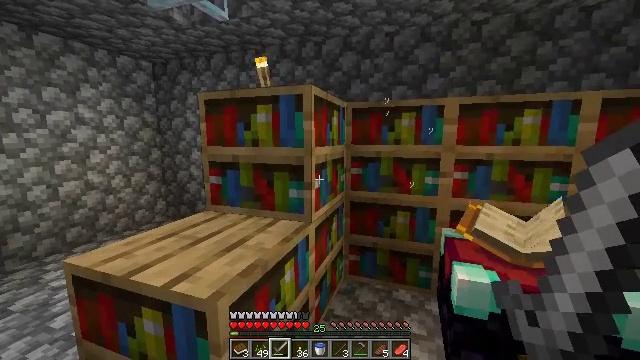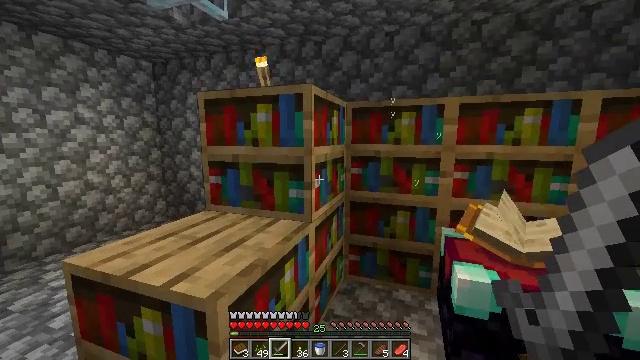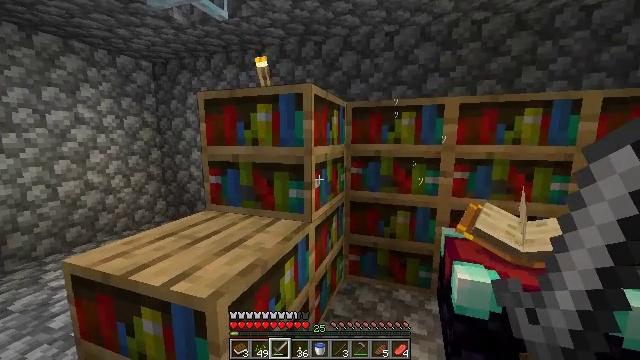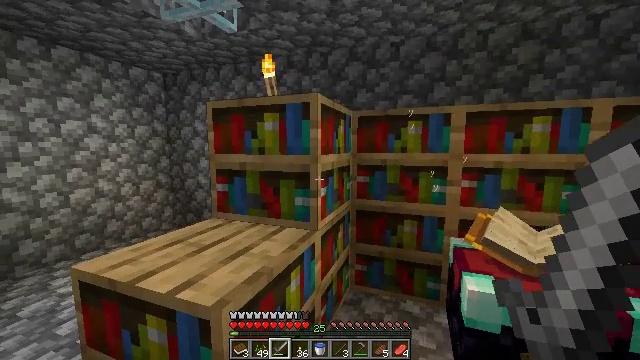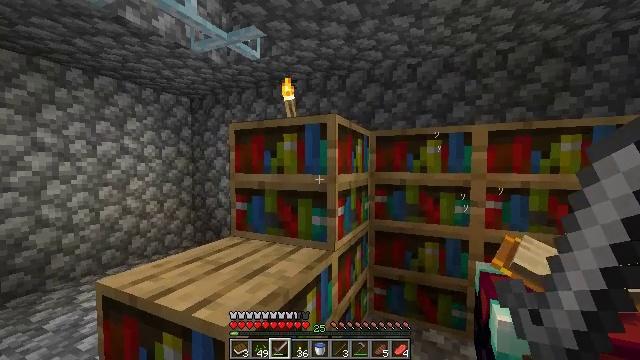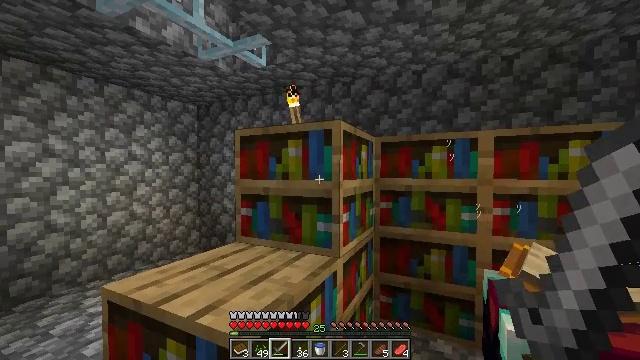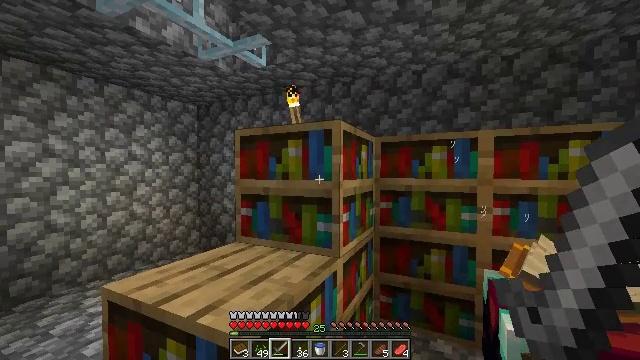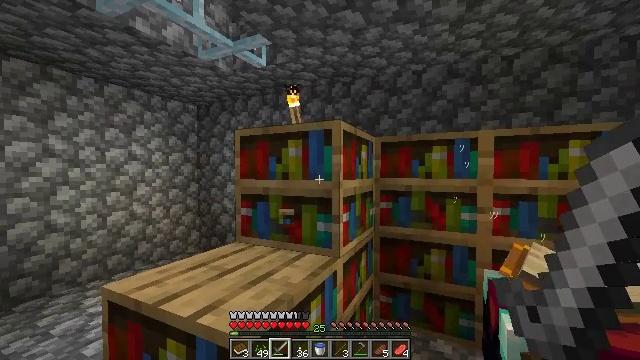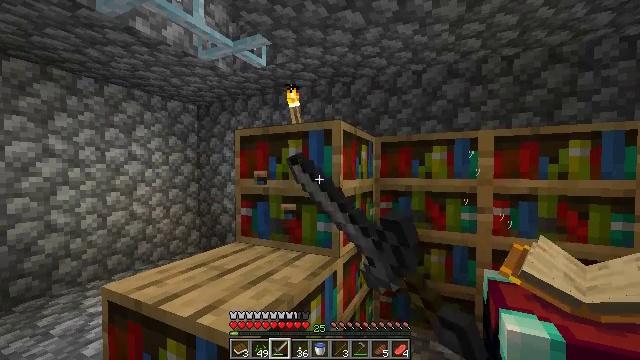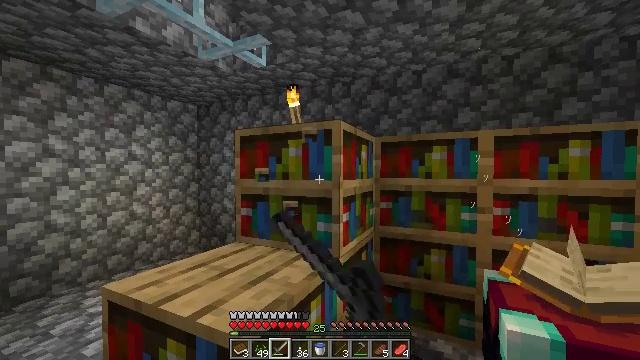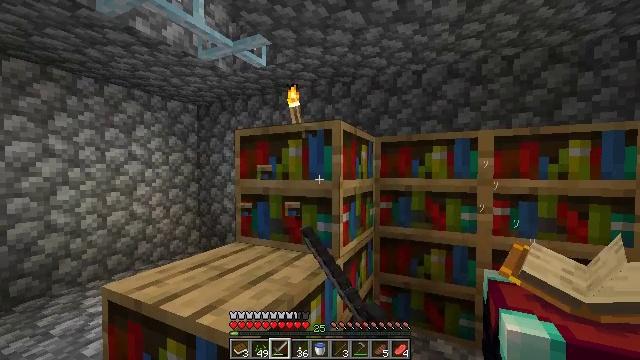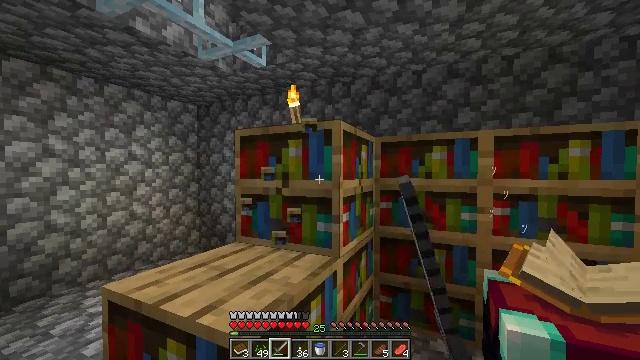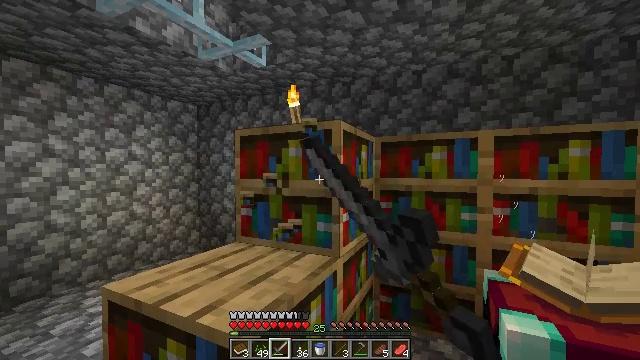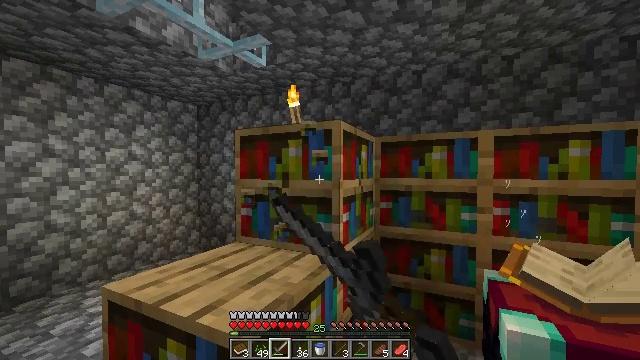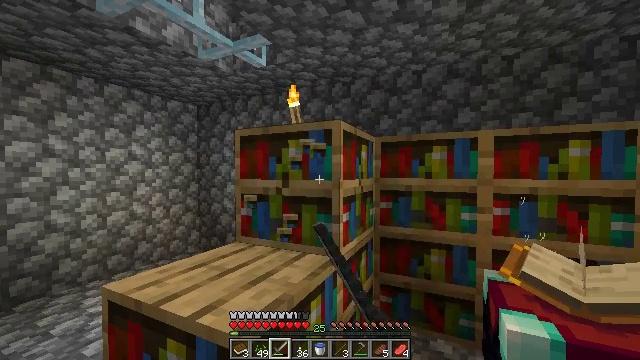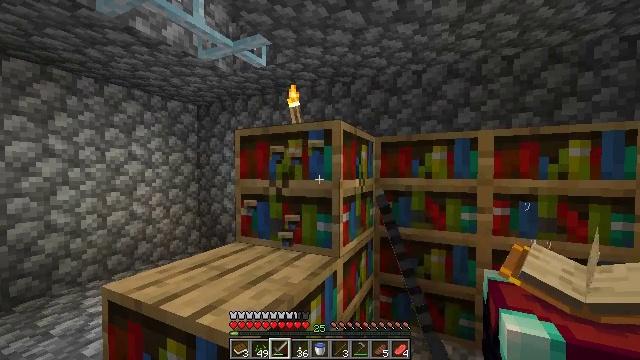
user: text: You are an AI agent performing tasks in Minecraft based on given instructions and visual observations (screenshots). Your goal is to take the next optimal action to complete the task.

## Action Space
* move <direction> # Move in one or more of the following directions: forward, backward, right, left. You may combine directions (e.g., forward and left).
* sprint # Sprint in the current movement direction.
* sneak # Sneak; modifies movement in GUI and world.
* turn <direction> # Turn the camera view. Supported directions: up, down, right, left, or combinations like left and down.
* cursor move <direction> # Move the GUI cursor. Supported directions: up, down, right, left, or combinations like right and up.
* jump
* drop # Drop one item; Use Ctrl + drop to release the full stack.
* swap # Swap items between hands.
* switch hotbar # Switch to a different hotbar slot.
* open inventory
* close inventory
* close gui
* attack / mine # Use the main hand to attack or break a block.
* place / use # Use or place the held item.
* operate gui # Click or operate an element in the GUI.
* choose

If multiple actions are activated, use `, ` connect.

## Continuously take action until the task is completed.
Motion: motion action
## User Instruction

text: Mine the bookshelf to gather resources.
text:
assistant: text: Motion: no_op
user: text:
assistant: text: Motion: no_op
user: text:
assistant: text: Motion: turn left and up
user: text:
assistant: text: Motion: turn left and up
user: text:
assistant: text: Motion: turn left and up
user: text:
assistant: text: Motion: no_op
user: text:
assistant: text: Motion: attack / mine
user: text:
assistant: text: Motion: attack / mine
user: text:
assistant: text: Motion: attack / mine
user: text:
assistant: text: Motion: attack / mine
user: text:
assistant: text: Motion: attack / mine
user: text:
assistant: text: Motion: attack / mine
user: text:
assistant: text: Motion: attack / mine
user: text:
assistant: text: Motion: attack / mine
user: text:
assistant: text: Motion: attack / mine
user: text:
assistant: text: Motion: attack / mine
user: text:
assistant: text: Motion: attack / mine
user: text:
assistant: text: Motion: attack / mine
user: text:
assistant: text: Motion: attack / mine
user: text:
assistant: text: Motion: attack / mine
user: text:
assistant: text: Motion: attack / mine
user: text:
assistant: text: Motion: attack / mine
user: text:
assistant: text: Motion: attack / mine
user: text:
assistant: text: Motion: attack / mine
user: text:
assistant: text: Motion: attack / mine
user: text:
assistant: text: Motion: attack / mine
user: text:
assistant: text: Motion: attack / mine
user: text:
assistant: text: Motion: attack / mine
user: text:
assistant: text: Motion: attack / mine
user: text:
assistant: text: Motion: attack / mine